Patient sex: M
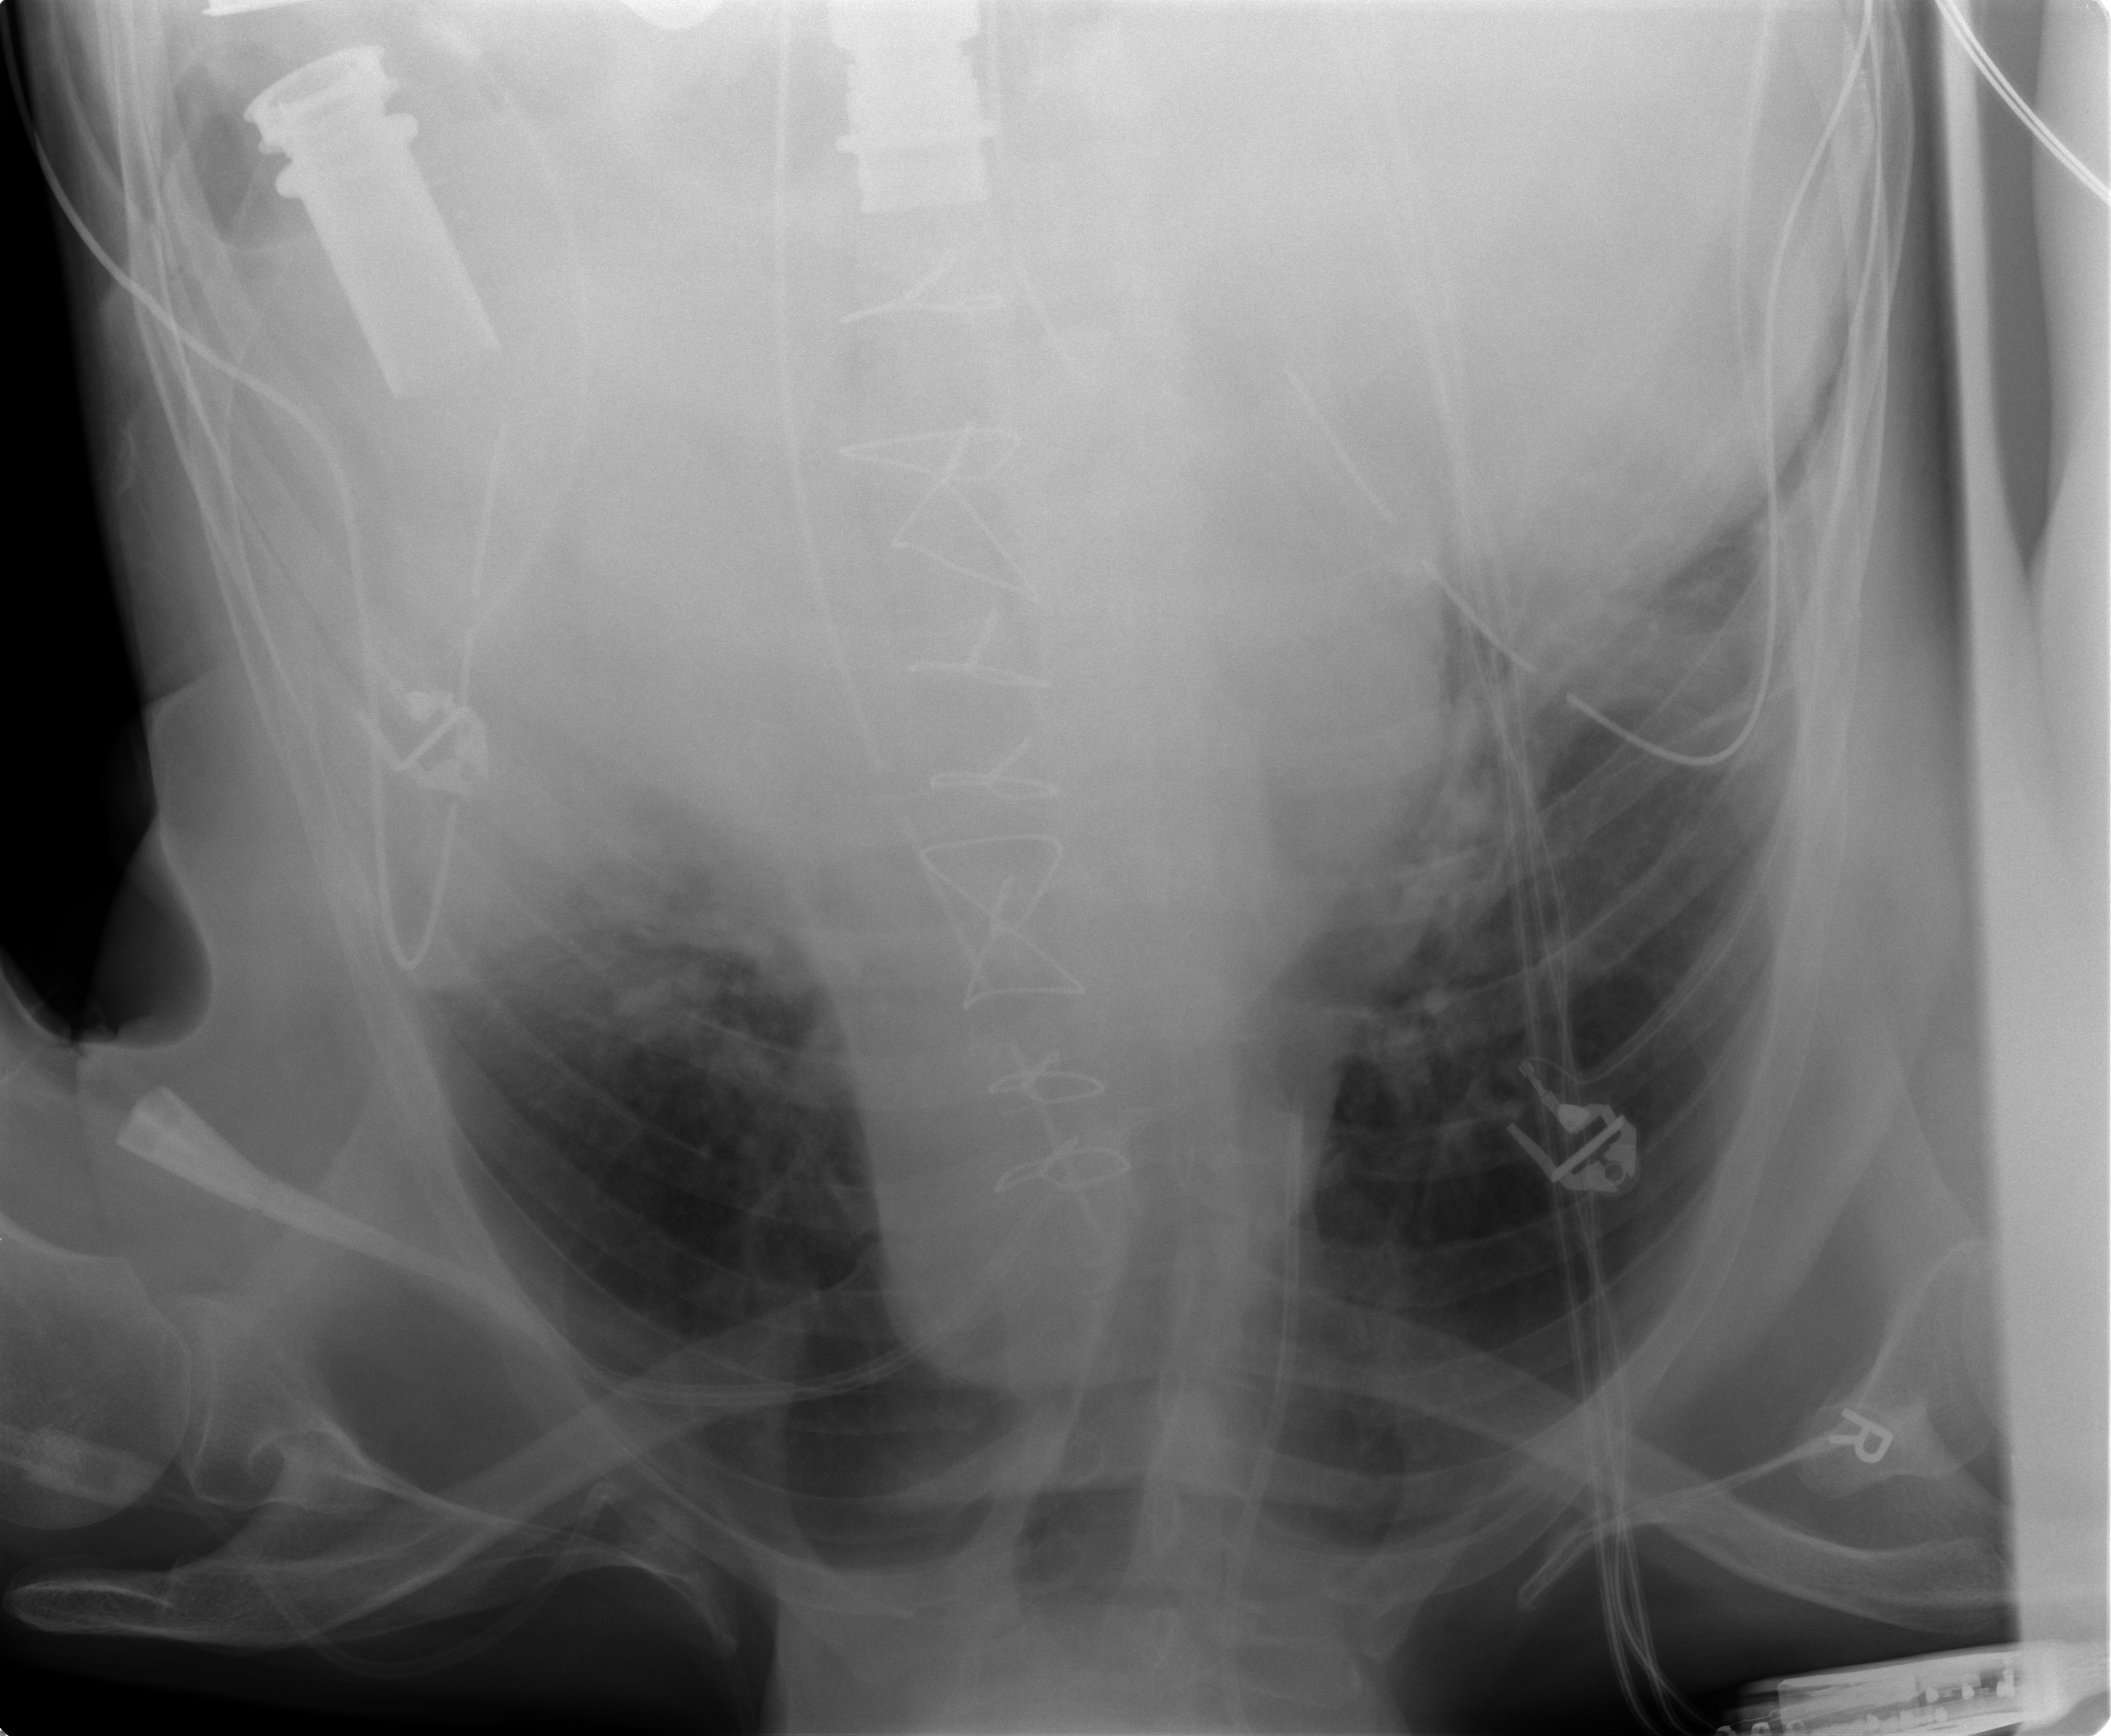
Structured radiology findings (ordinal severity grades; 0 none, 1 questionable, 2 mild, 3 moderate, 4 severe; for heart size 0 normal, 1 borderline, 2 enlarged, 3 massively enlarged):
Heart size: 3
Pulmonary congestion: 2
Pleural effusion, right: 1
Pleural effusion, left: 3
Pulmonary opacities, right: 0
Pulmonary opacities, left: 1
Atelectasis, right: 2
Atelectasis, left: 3